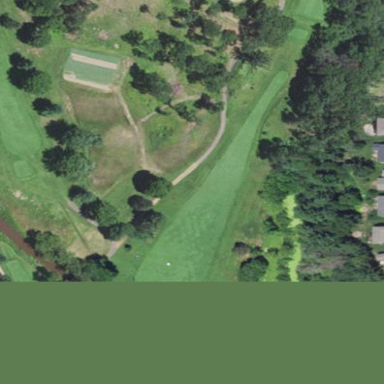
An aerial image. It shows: Area with grass used as rough in golf course.